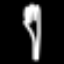
Label: fork